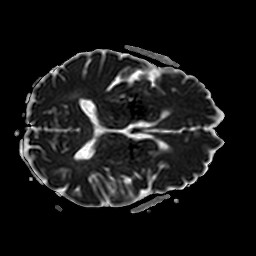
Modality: ADC
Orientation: axial
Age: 80
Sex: female
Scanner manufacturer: philips
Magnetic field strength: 3 T
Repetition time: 3.742 s
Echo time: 0.05978 s